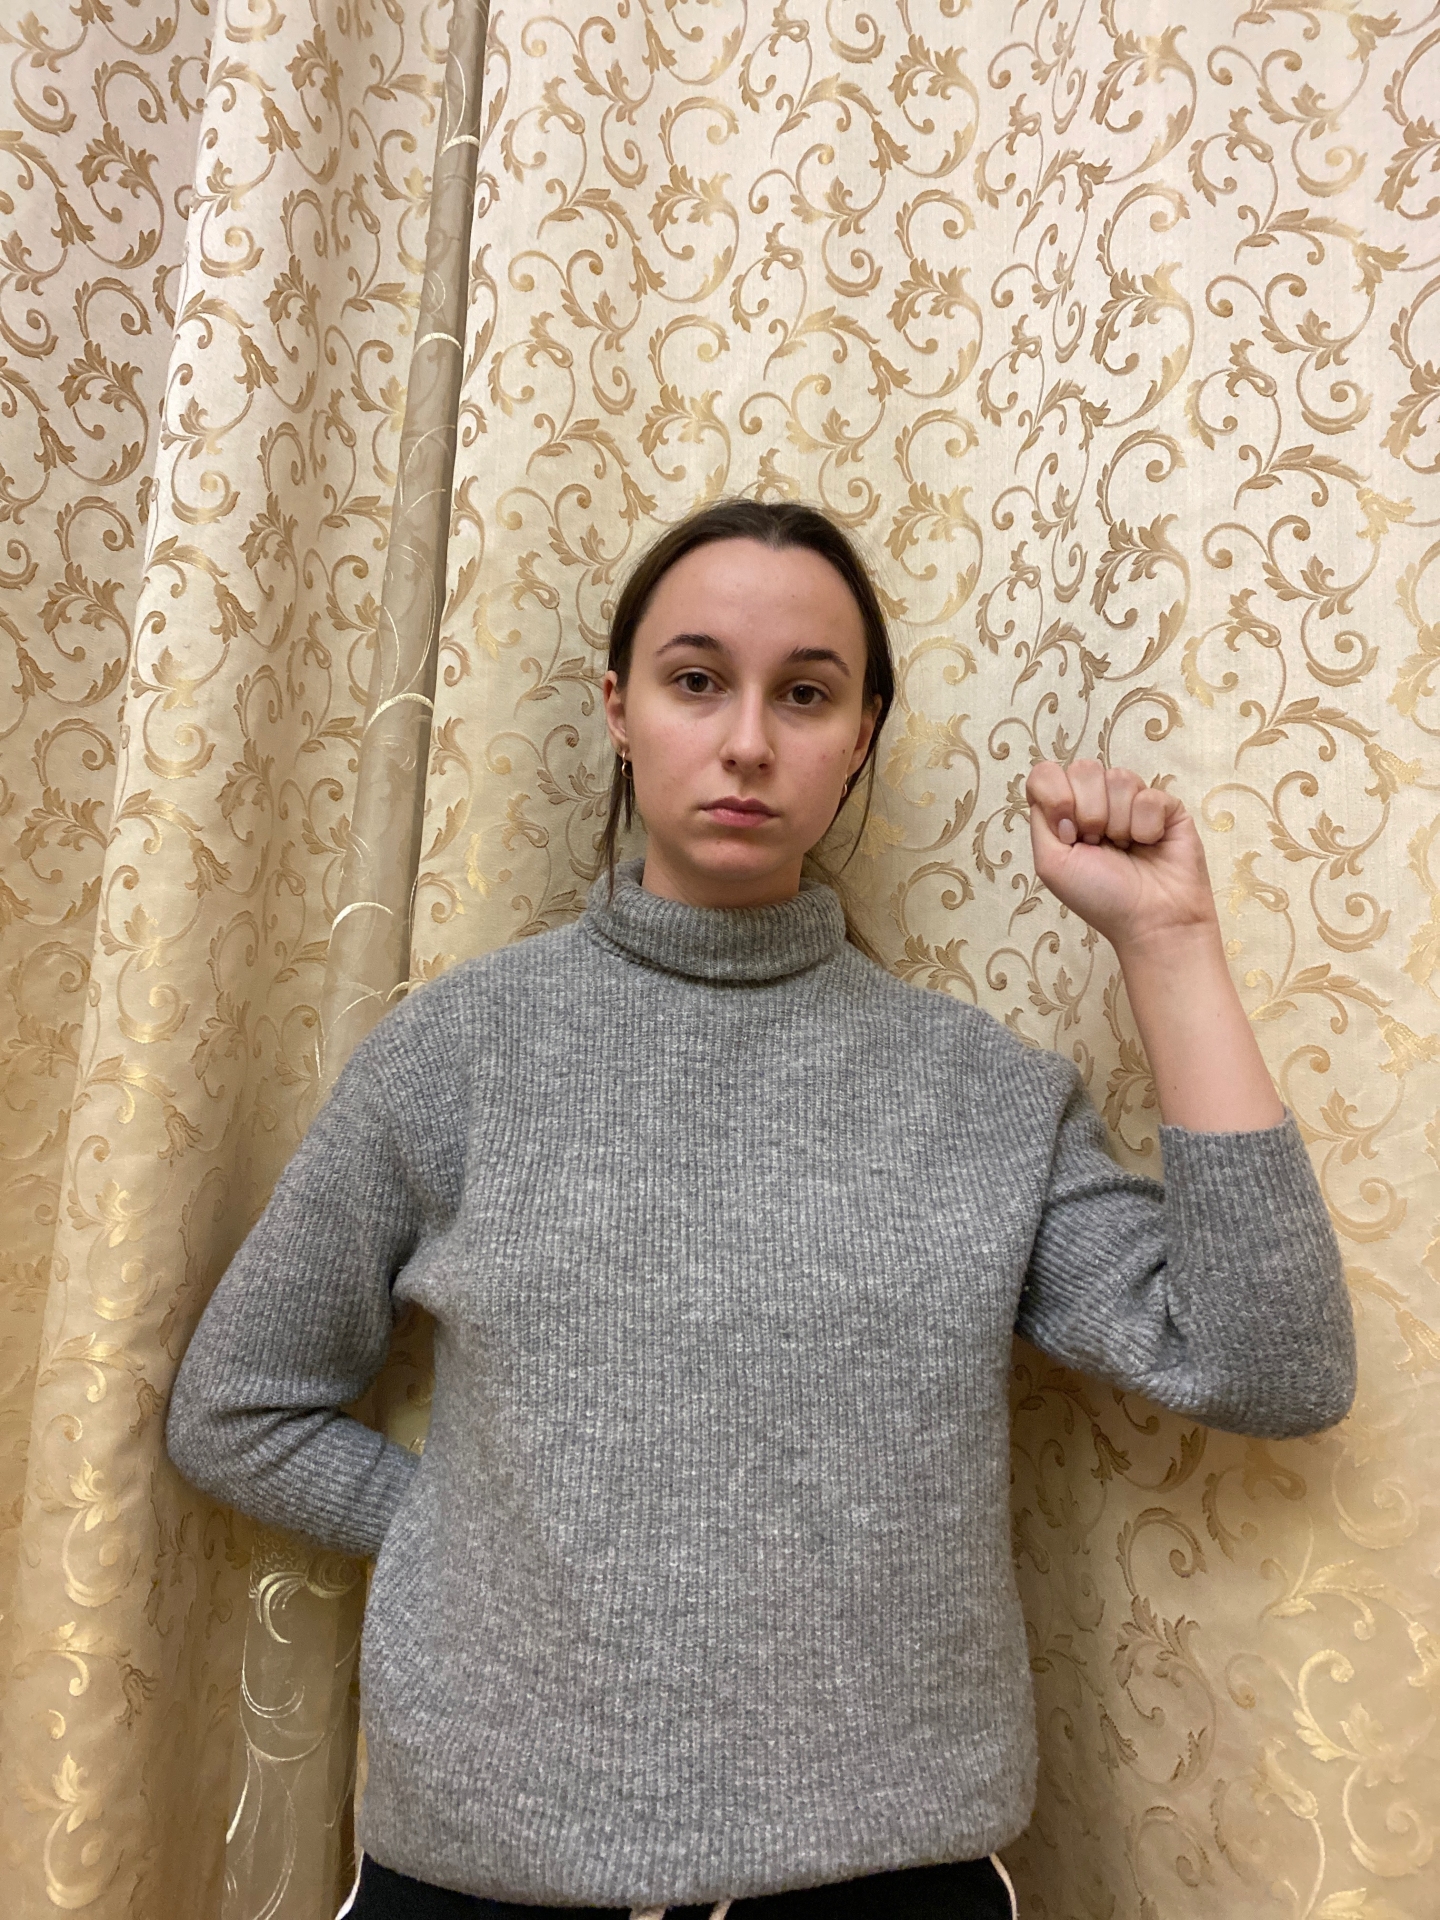
Label: clear